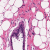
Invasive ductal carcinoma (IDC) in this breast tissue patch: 0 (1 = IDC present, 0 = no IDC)